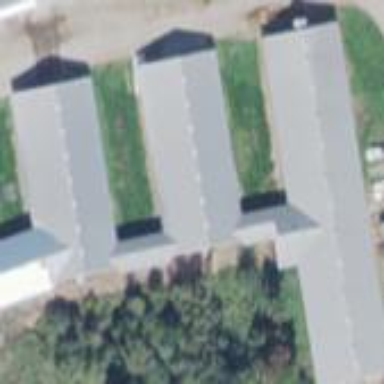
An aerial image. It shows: Farm auxiliary building.